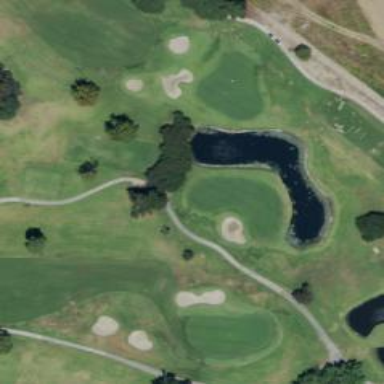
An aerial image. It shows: Golf hole.